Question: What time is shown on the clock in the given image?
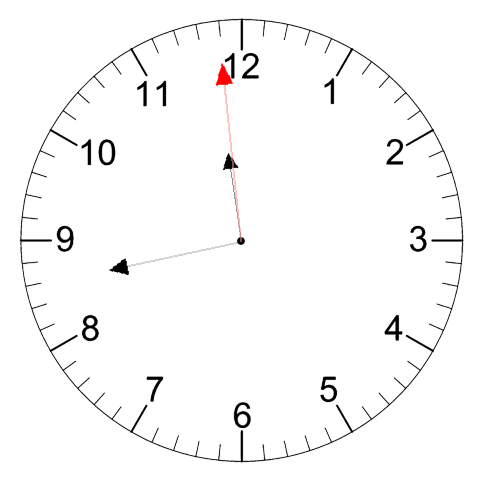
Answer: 11:42:59